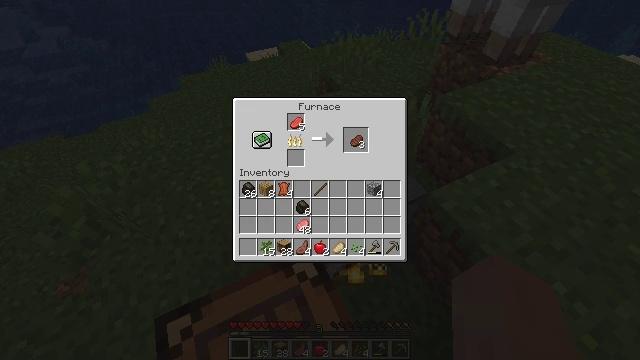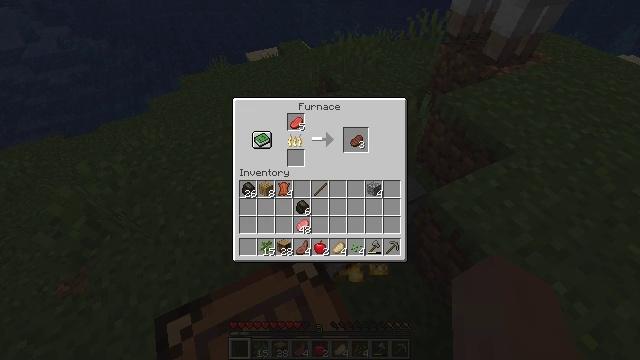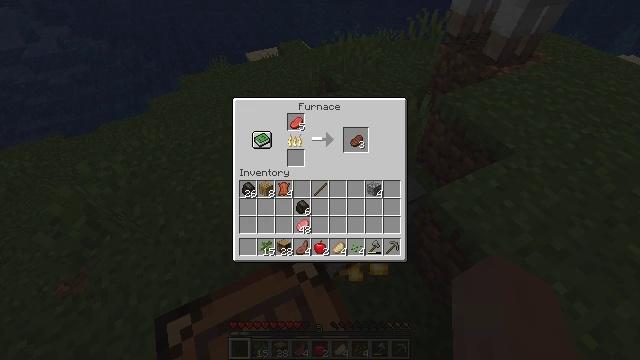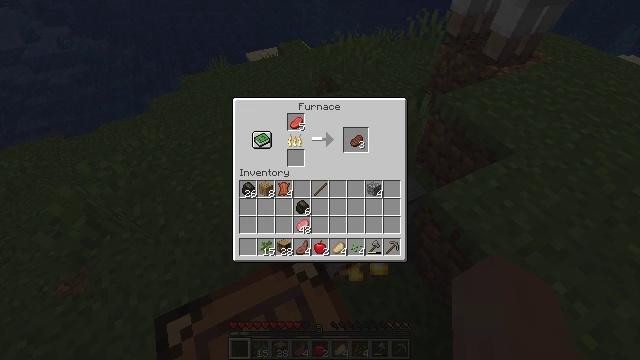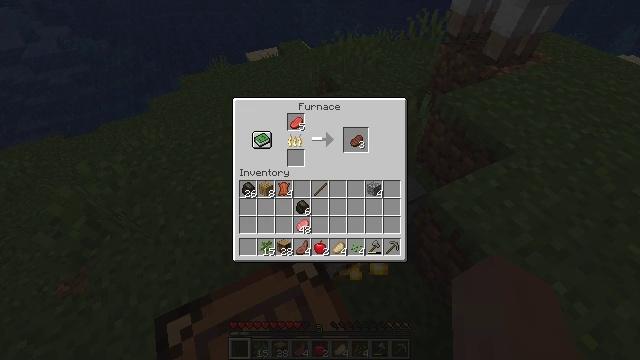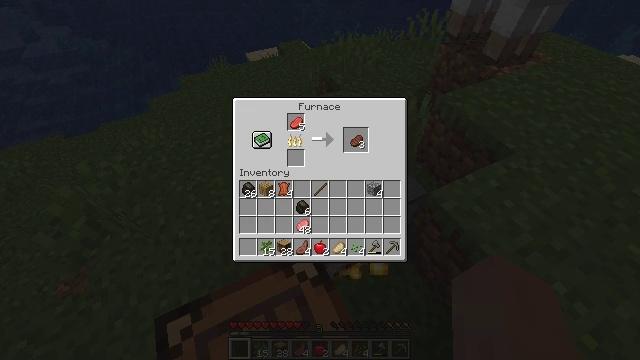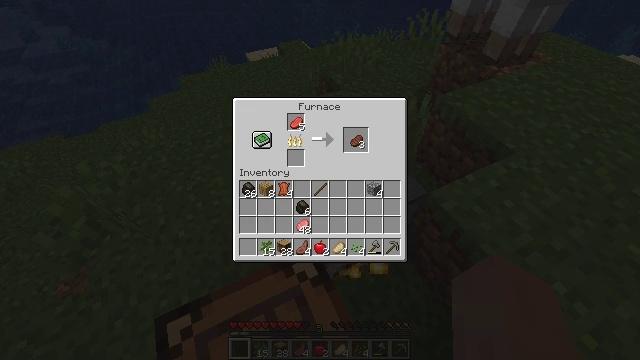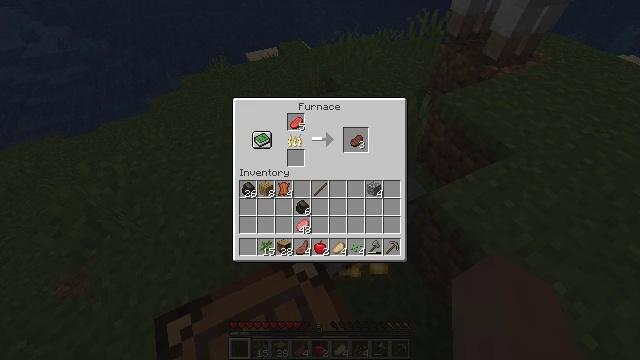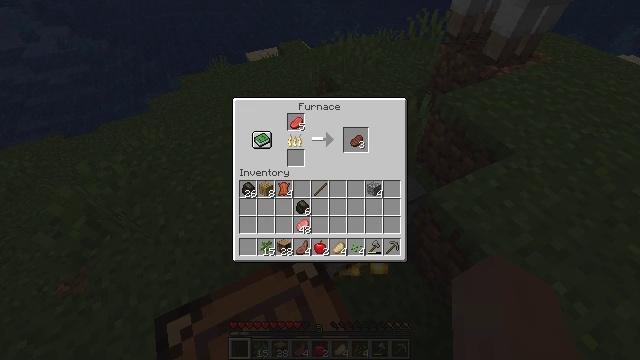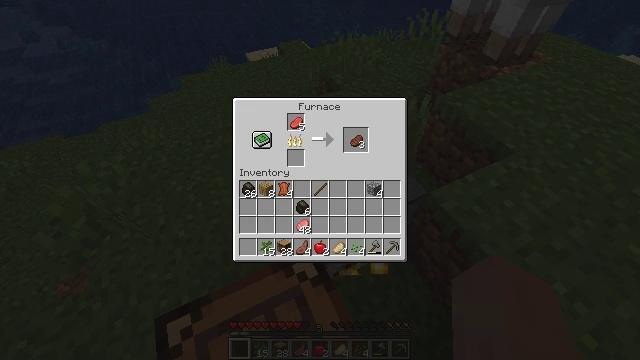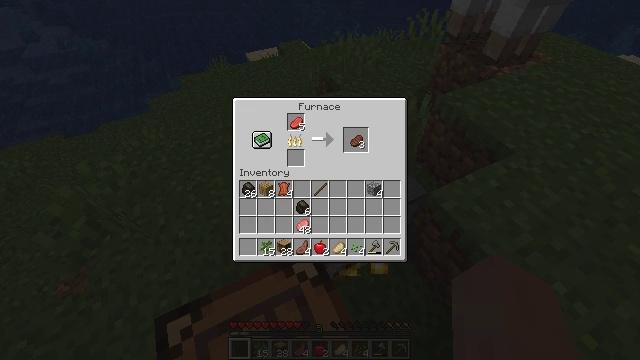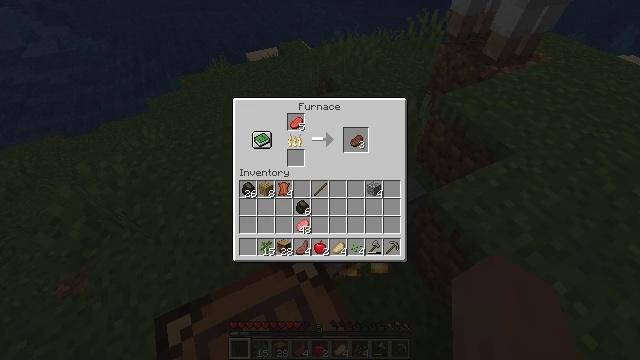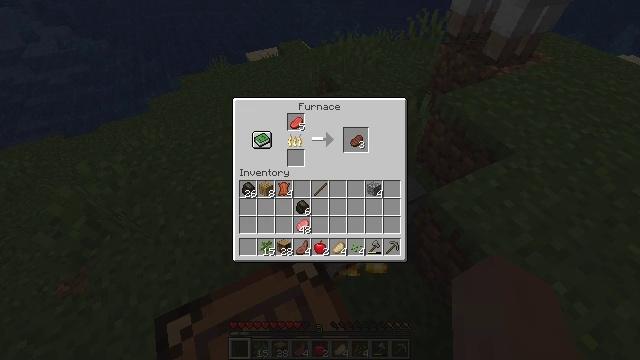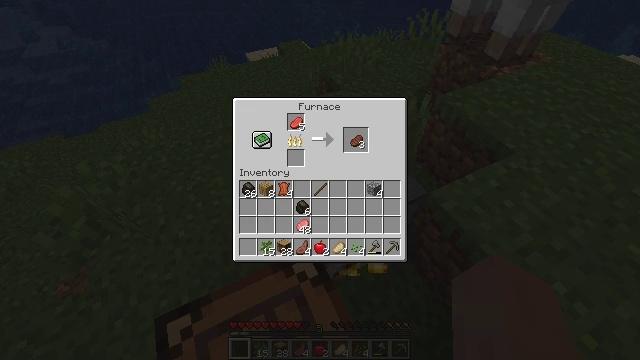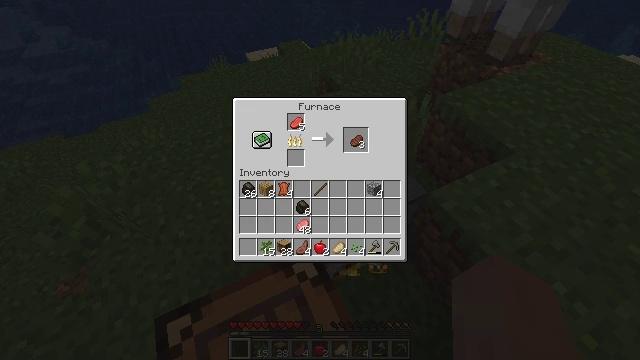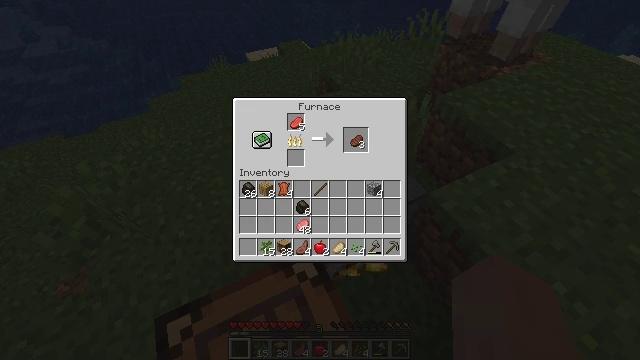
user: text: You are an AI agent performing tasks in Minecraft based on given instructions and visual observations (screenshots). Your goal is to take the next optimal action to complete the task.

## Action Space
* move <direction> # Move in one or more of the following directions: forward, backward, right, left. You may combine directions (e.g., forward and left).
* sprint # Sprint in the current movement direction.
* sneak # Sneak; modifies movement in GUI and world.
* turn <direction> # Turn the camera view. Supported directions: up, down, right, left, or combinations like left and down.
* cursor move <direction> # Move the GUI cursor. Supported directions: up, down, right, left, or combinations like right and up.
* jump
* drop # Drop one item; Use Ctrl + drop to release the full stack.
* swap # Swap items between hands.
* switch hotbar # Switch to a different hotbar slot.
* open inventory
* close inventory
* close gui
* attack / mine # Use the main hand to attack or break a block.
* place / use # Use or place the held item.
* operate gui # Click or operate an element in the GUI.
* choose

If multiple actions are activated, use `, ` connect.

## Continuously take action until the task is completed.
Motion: motion action
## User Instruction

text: Get cooked beef by using the furnace.
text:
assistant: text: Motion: no_op
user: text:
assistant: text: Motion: no_op
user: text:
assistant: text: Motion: no_op
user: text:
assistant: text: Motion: no_op
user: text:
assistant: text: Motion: no_op
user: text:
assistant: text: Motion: no_op
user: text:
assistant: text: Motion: no_op
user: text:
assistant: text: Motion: no_op
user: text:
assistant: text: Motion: no_op
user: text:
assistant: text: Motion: no_op
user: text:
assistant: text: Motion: no_op
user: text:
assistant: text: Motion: no_op
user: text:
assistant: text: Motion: no_op
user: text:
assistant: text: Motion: no_op
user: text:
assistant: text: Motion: no_op
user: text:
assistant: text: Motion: no_op
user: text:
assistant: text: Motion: no_op
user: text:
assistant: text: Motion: no_op
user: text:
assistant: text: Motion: no_op
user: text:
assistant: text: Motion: no_op
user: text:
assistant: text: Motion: no_op
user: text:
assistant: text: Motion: no_op
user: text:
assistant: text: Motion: no_op
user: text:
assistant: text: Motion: no_op
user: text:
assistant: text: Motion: no_op
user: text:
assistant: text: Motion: no_op
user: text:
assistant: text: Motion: no_op
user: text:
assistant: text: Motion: no_op
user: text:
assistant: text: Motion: no_op
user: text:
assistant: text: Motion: no_op